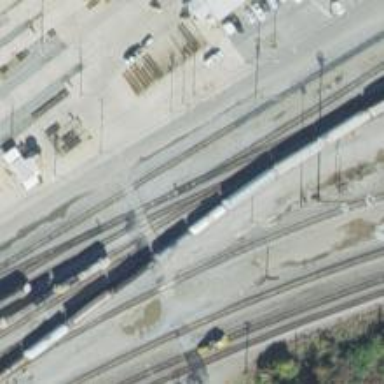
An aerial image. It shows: Railway crossing.